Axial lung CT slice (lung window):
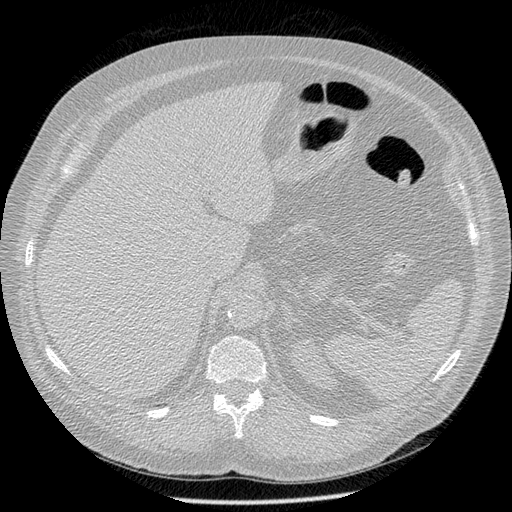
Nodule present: no